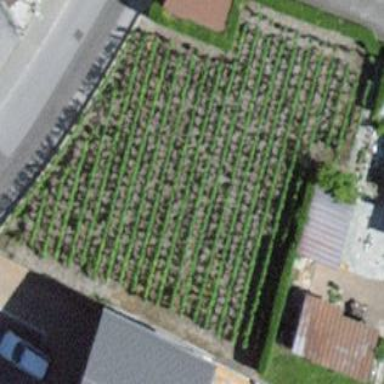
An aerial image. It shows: Vineyard with grape crops.